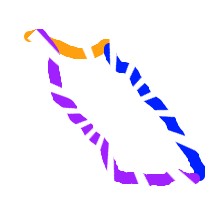
Shape: parallelogram